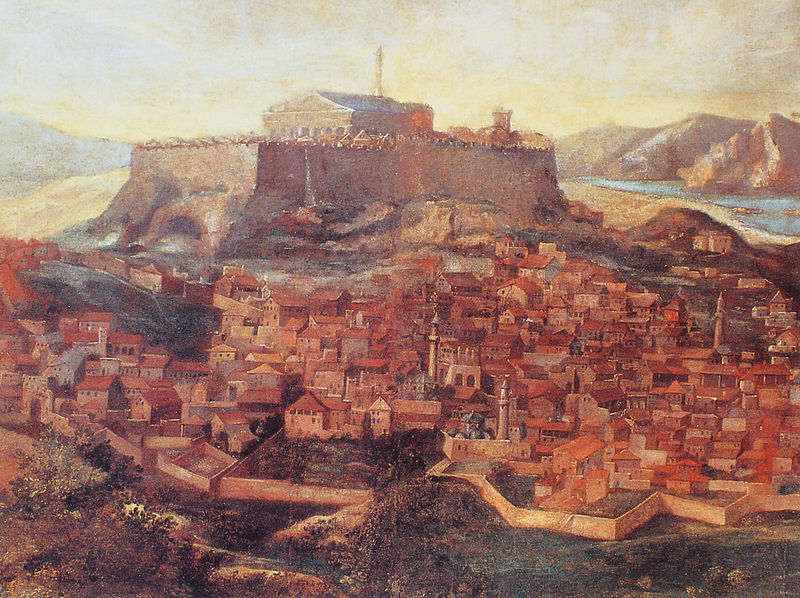
Titel: Charles Francois Olier Marquis von Nointel (1635-1685)
Künstler: Jaques Carrey
Institution: Athen, Museum der Stadt Athen, Vouros-Eutaxias Stiftung
Schlagwörter: berg, blau, gemälde, himmel, meer, wasser, wolken, fluss, gelb, landschaft, stadt, ufer, fenster, licht, säulen, rot, dämmerung, häuser, hügel, sonnenaufgang, sonne, sträucher, anhöhe, turm, küste, ansicht, ort, berge, fels, gebirge, dächer, giebel, mauer, sonnenuntergang, untergang, zinnen, helligkeit, burg, moschee, türme, festung, mauern, stadtmauer, tempel, fort, waser, bastion, goch